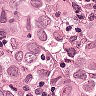
Metastatic tissue present: yes